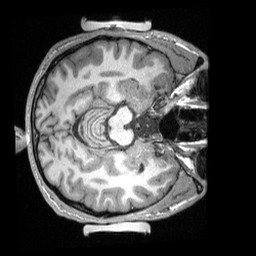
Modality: T1w
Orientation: axial
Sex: male